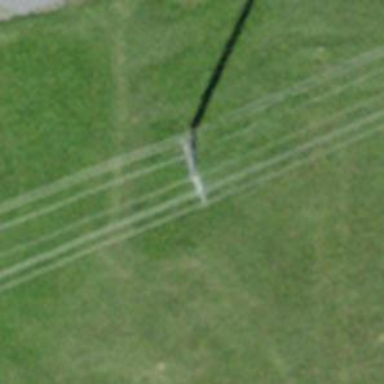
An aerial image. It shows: Power tower.